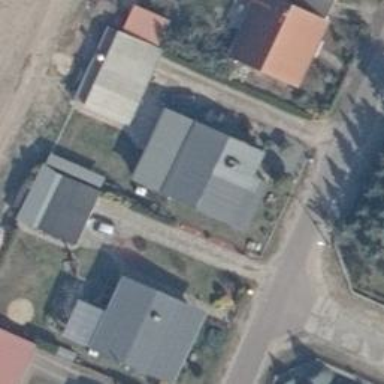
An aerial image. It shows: Driveway.